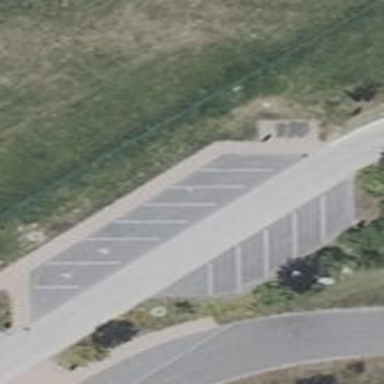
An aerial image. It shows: Street side parking area.